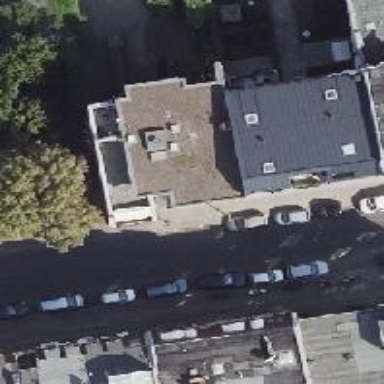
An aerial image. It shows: There is parking obstacle present.